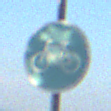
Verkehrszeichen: Radweg
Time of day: MorningAfternoon
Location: Outdoor (RoadRail)
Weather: Clear
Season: NotSpecified
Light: Natural